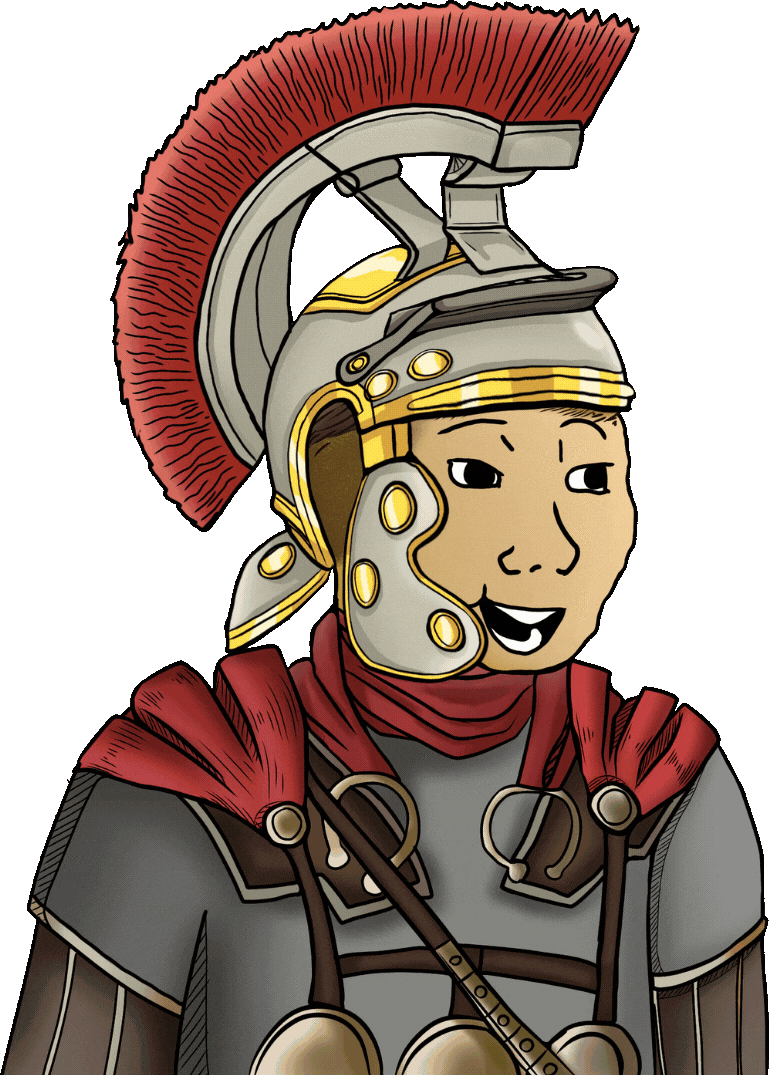
Label: 5_Bloomer